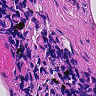
Metastatic tissue present: no